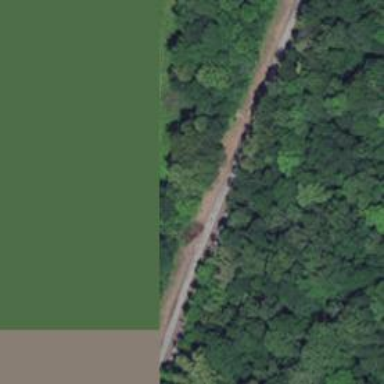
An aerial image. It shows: Railway track.